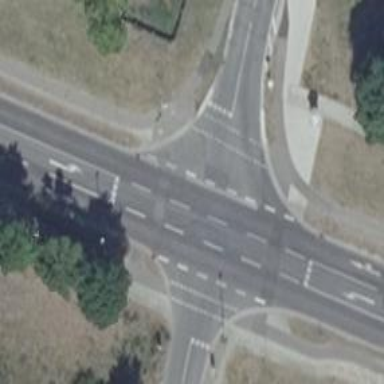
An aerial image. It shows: Secondary road.